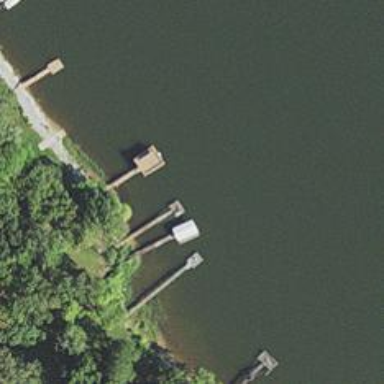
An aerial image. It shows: Man-made pier.